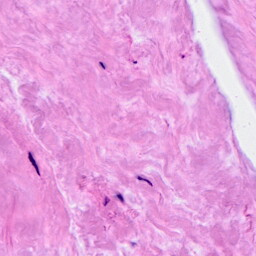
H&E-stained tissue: Breast